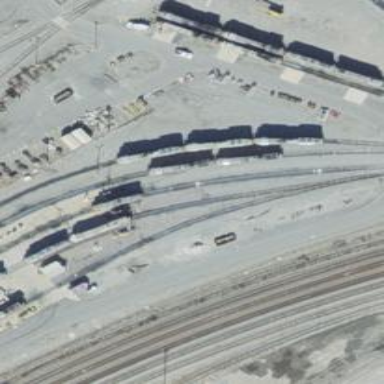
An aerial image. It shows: Railway yard.